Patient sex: M
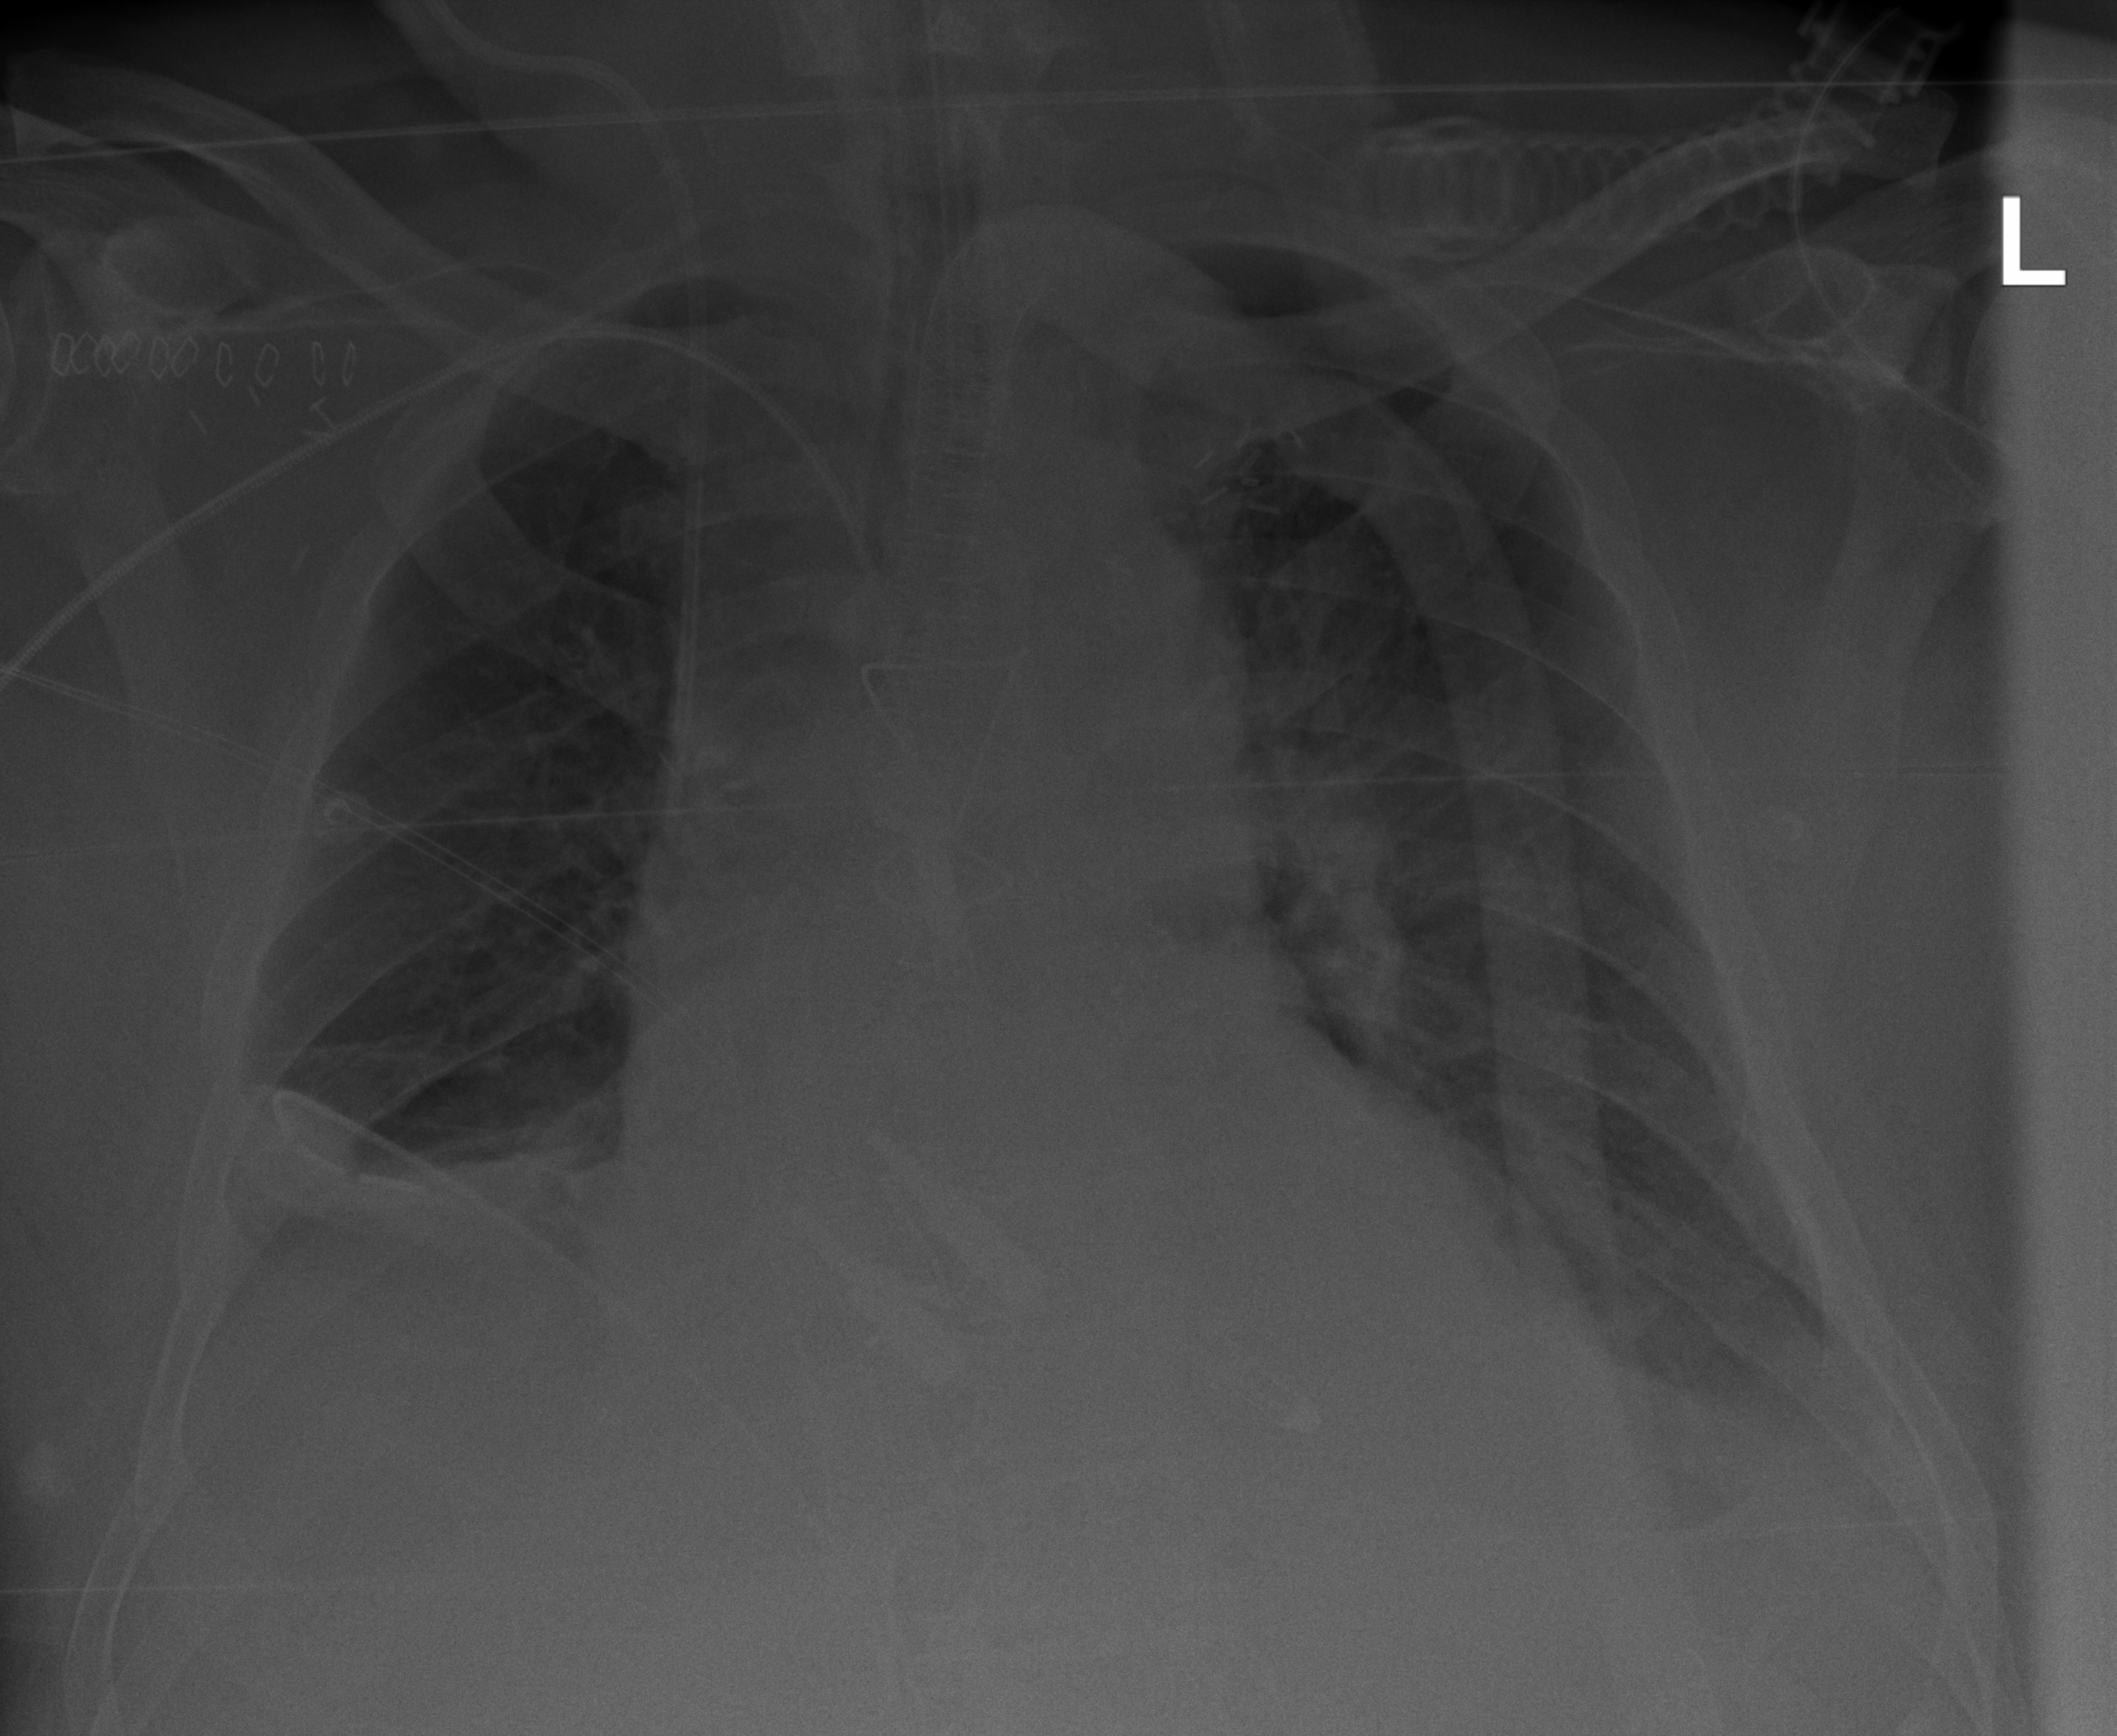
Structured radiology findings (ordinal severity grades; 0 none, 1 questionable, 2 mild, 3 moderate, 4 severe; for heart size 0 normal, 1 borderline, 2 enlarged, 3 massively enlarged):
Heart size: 2
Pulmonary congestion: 2
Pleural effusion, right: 2
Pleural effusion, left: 2
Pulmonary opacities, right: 0
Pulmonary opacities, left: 0
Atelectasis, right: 2
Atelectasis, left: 2